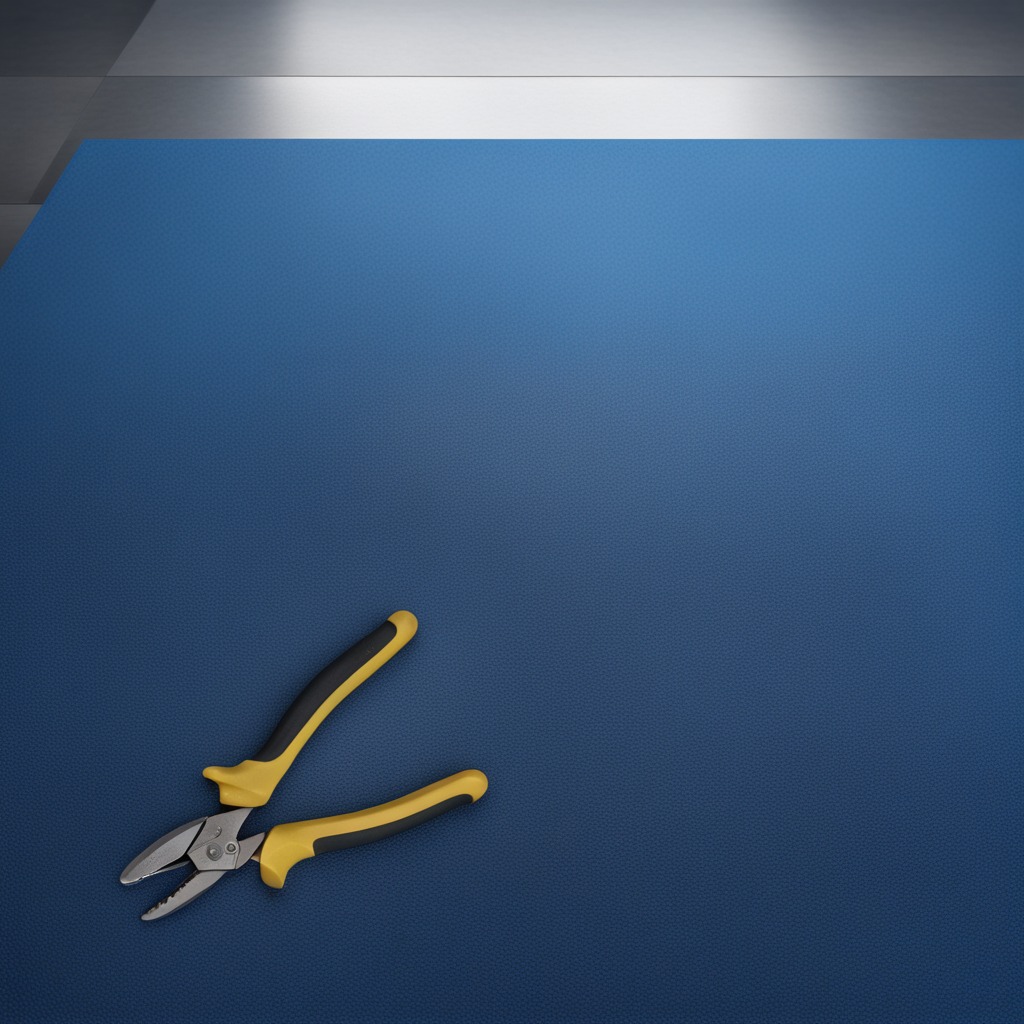
A plier lying on a blue rubber mat inside a workshop under bright overhead lighting crisp shadows high clarity worn but beneath the mat